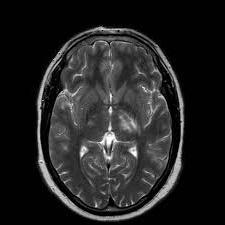
Label: notumor